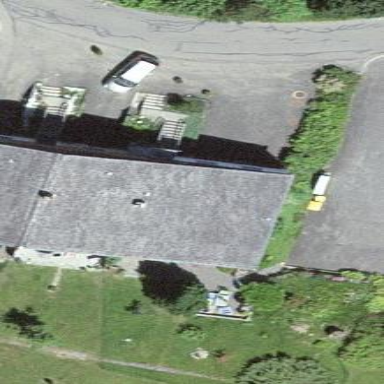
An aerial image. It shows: Residential building.